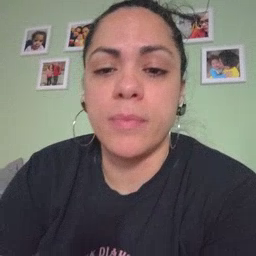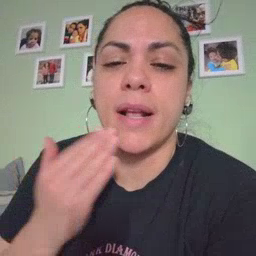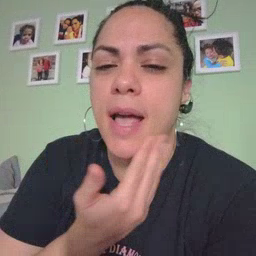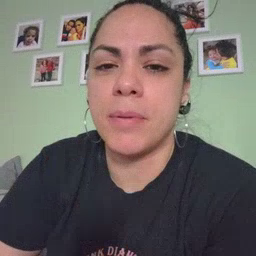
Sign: napkin